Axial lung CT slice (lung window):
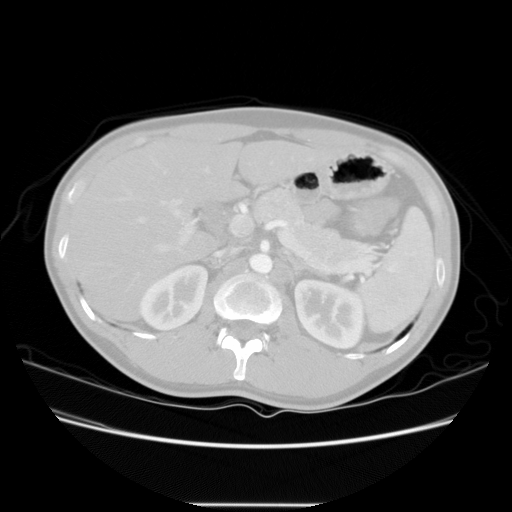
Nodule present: no